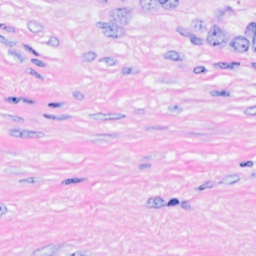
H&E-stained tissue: Breast